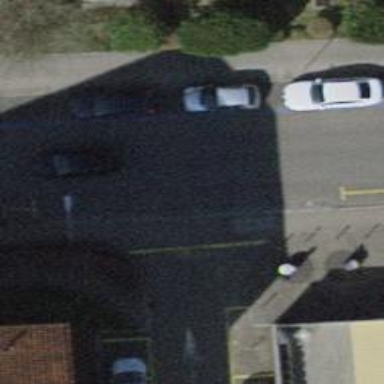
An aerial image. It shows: Unmarked crossing with traffic calming table.